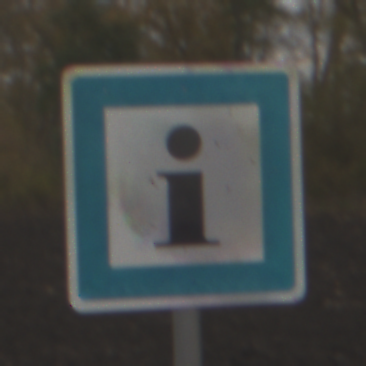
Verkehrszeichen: Informationsstelle
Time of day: MorningAfternoon
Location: Outdoor (Nature)
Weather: Overcast
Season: NotSpecified
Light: Natural